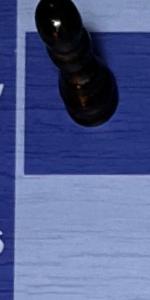
Label: Empty